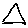
Label: triangle